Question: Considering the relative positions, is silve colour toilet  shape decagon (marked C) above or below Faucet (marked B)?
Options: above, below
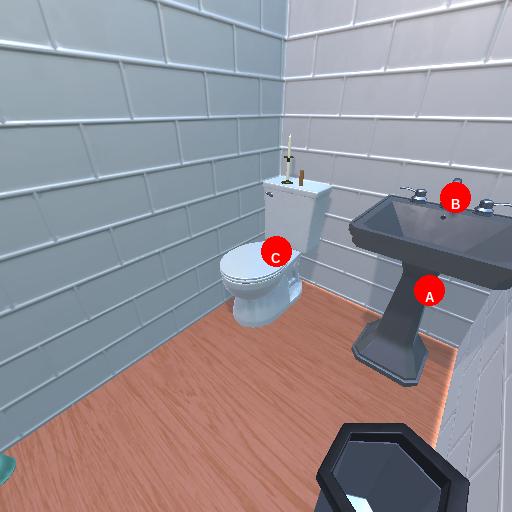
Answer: above